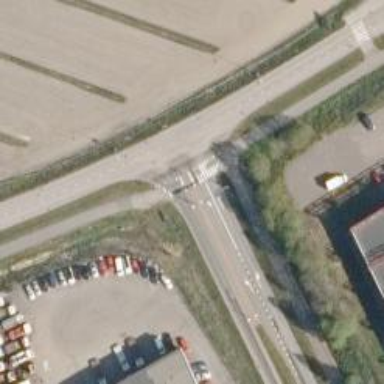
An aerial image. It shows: Uncontrolled crossing on the road.